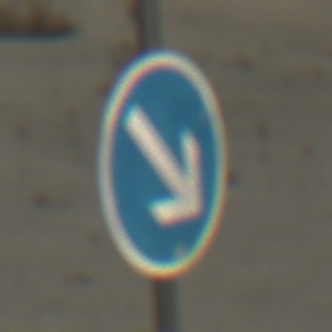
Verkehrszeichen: VorgeschriebeneVorbeifahrtRechts
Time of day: MorningAfternoon
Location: Outdoor (Beach)
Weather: PartlyCloudy
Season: NotSpecified
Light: Natural